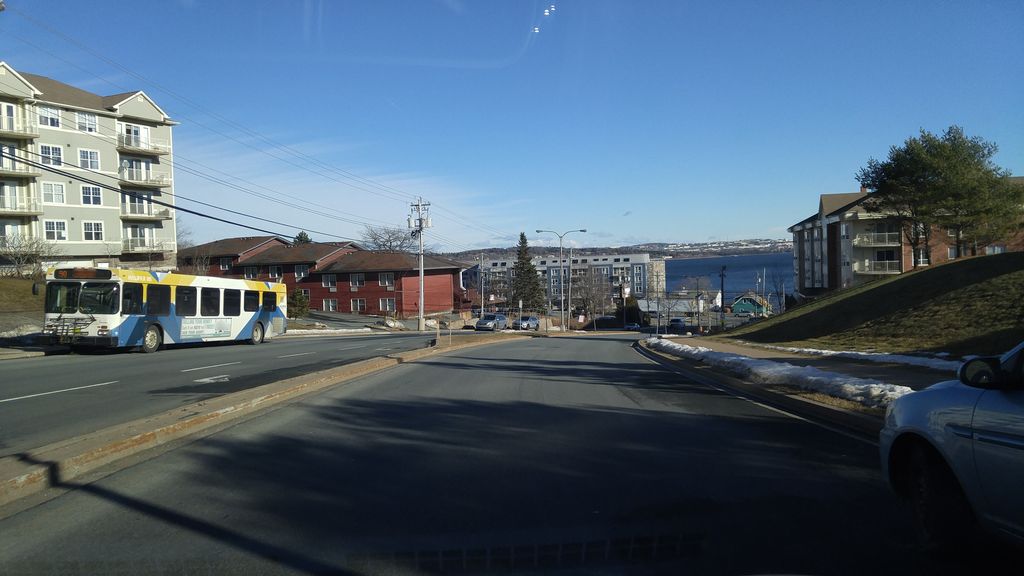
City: halifax